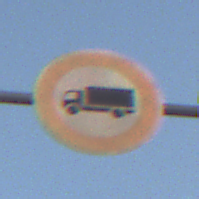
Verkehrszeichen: VerbotFuerKraftfahrzeugeUeberDreiKommaFuenfTonnen
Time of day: SunriseSunset
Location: Outdoor (Nature)
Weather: Clear
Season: NotSpecified
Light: Natural